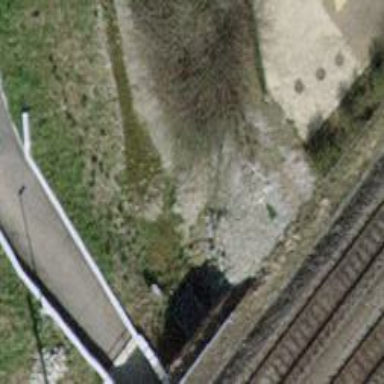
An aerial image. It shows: Path on bridge.